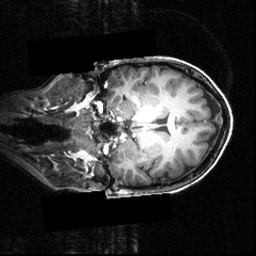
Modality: T1w
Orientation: coronal
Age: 26
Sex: female
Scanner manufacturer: siemens
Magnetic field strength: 3.951 T
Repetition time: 1.5 s
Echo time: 0.00335 s